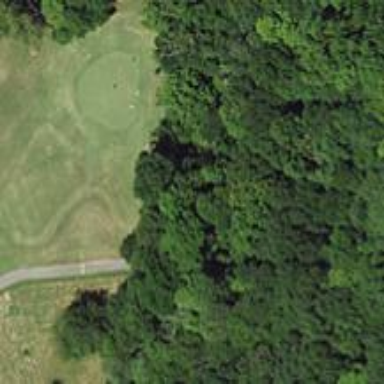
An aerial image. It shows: Pathway for golfing.